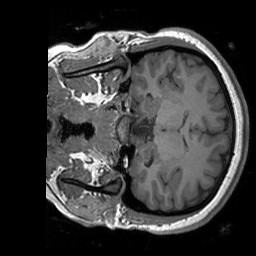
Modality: T1w
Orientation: coronal
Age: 21
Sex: female
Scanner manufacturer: siemens
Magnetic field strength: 3 T
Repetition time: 1.9 s
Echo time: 0.00243 s